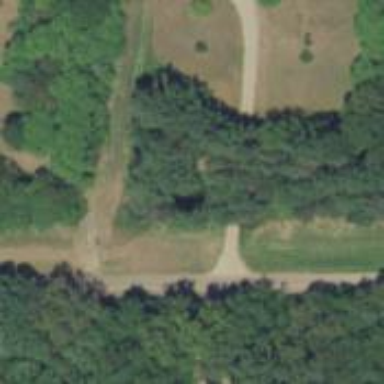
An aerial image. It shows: Driveway.